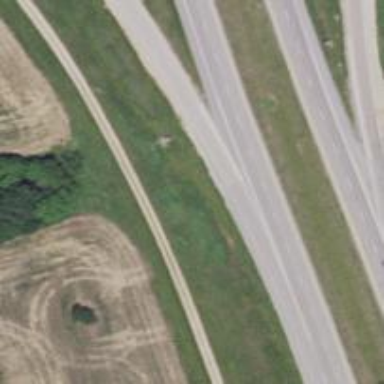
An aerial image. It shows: Trunk link highway.